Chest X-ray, PA view. Patient: 58 years old, sex M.
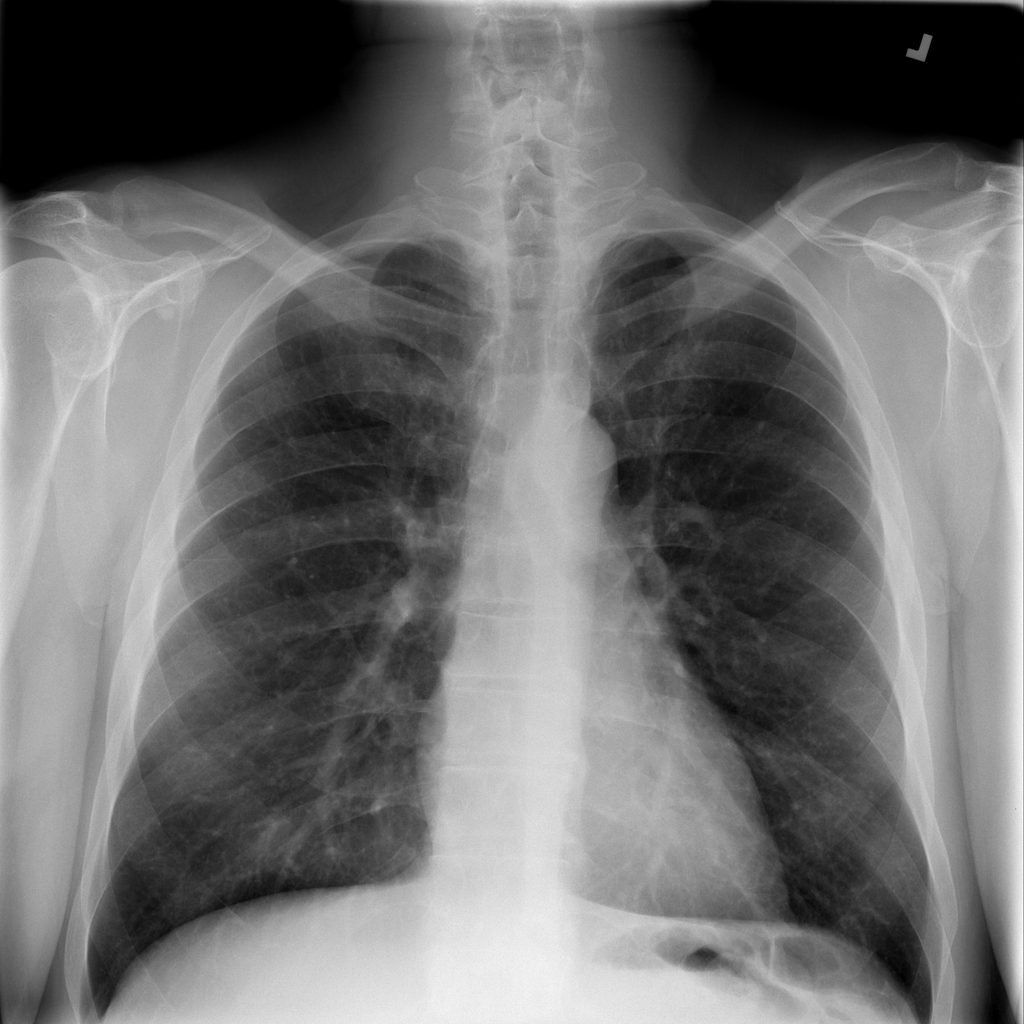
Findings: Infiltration